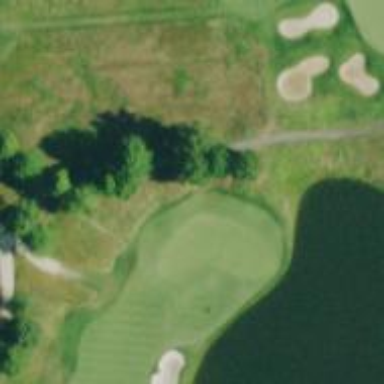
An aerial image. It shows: Golf hole.